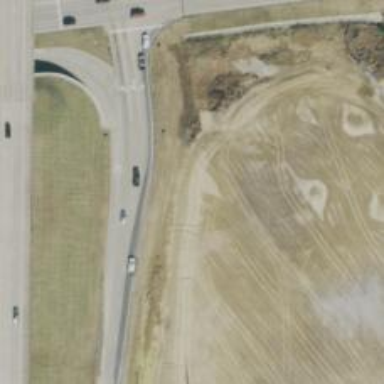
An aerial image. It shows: Trunk link highway.